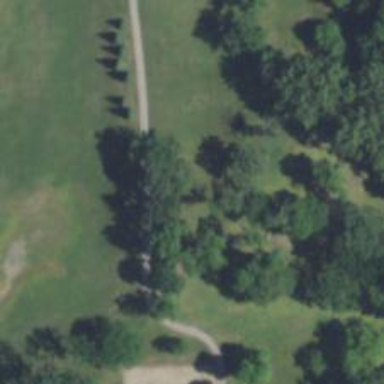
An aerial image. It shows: Disc golf tee.